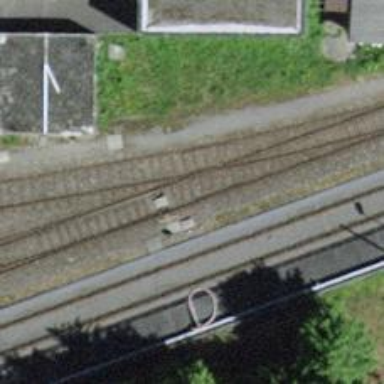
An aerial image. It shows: Single railway spur track.